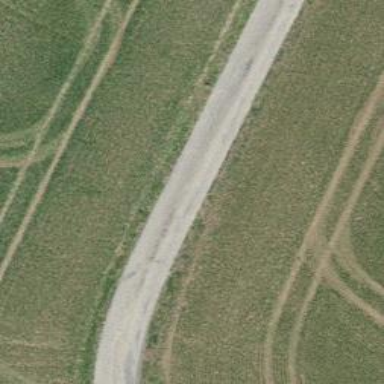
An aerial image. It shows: Gravel track with grade2 quality.